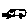
Label: car